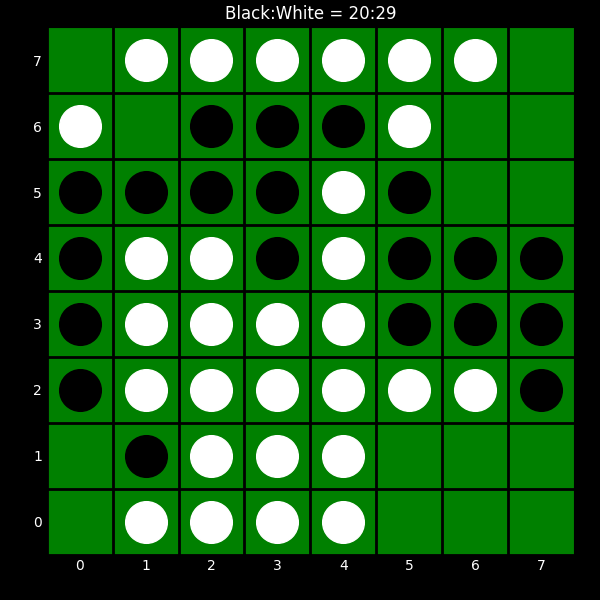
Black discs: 20
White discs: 29